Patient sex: F
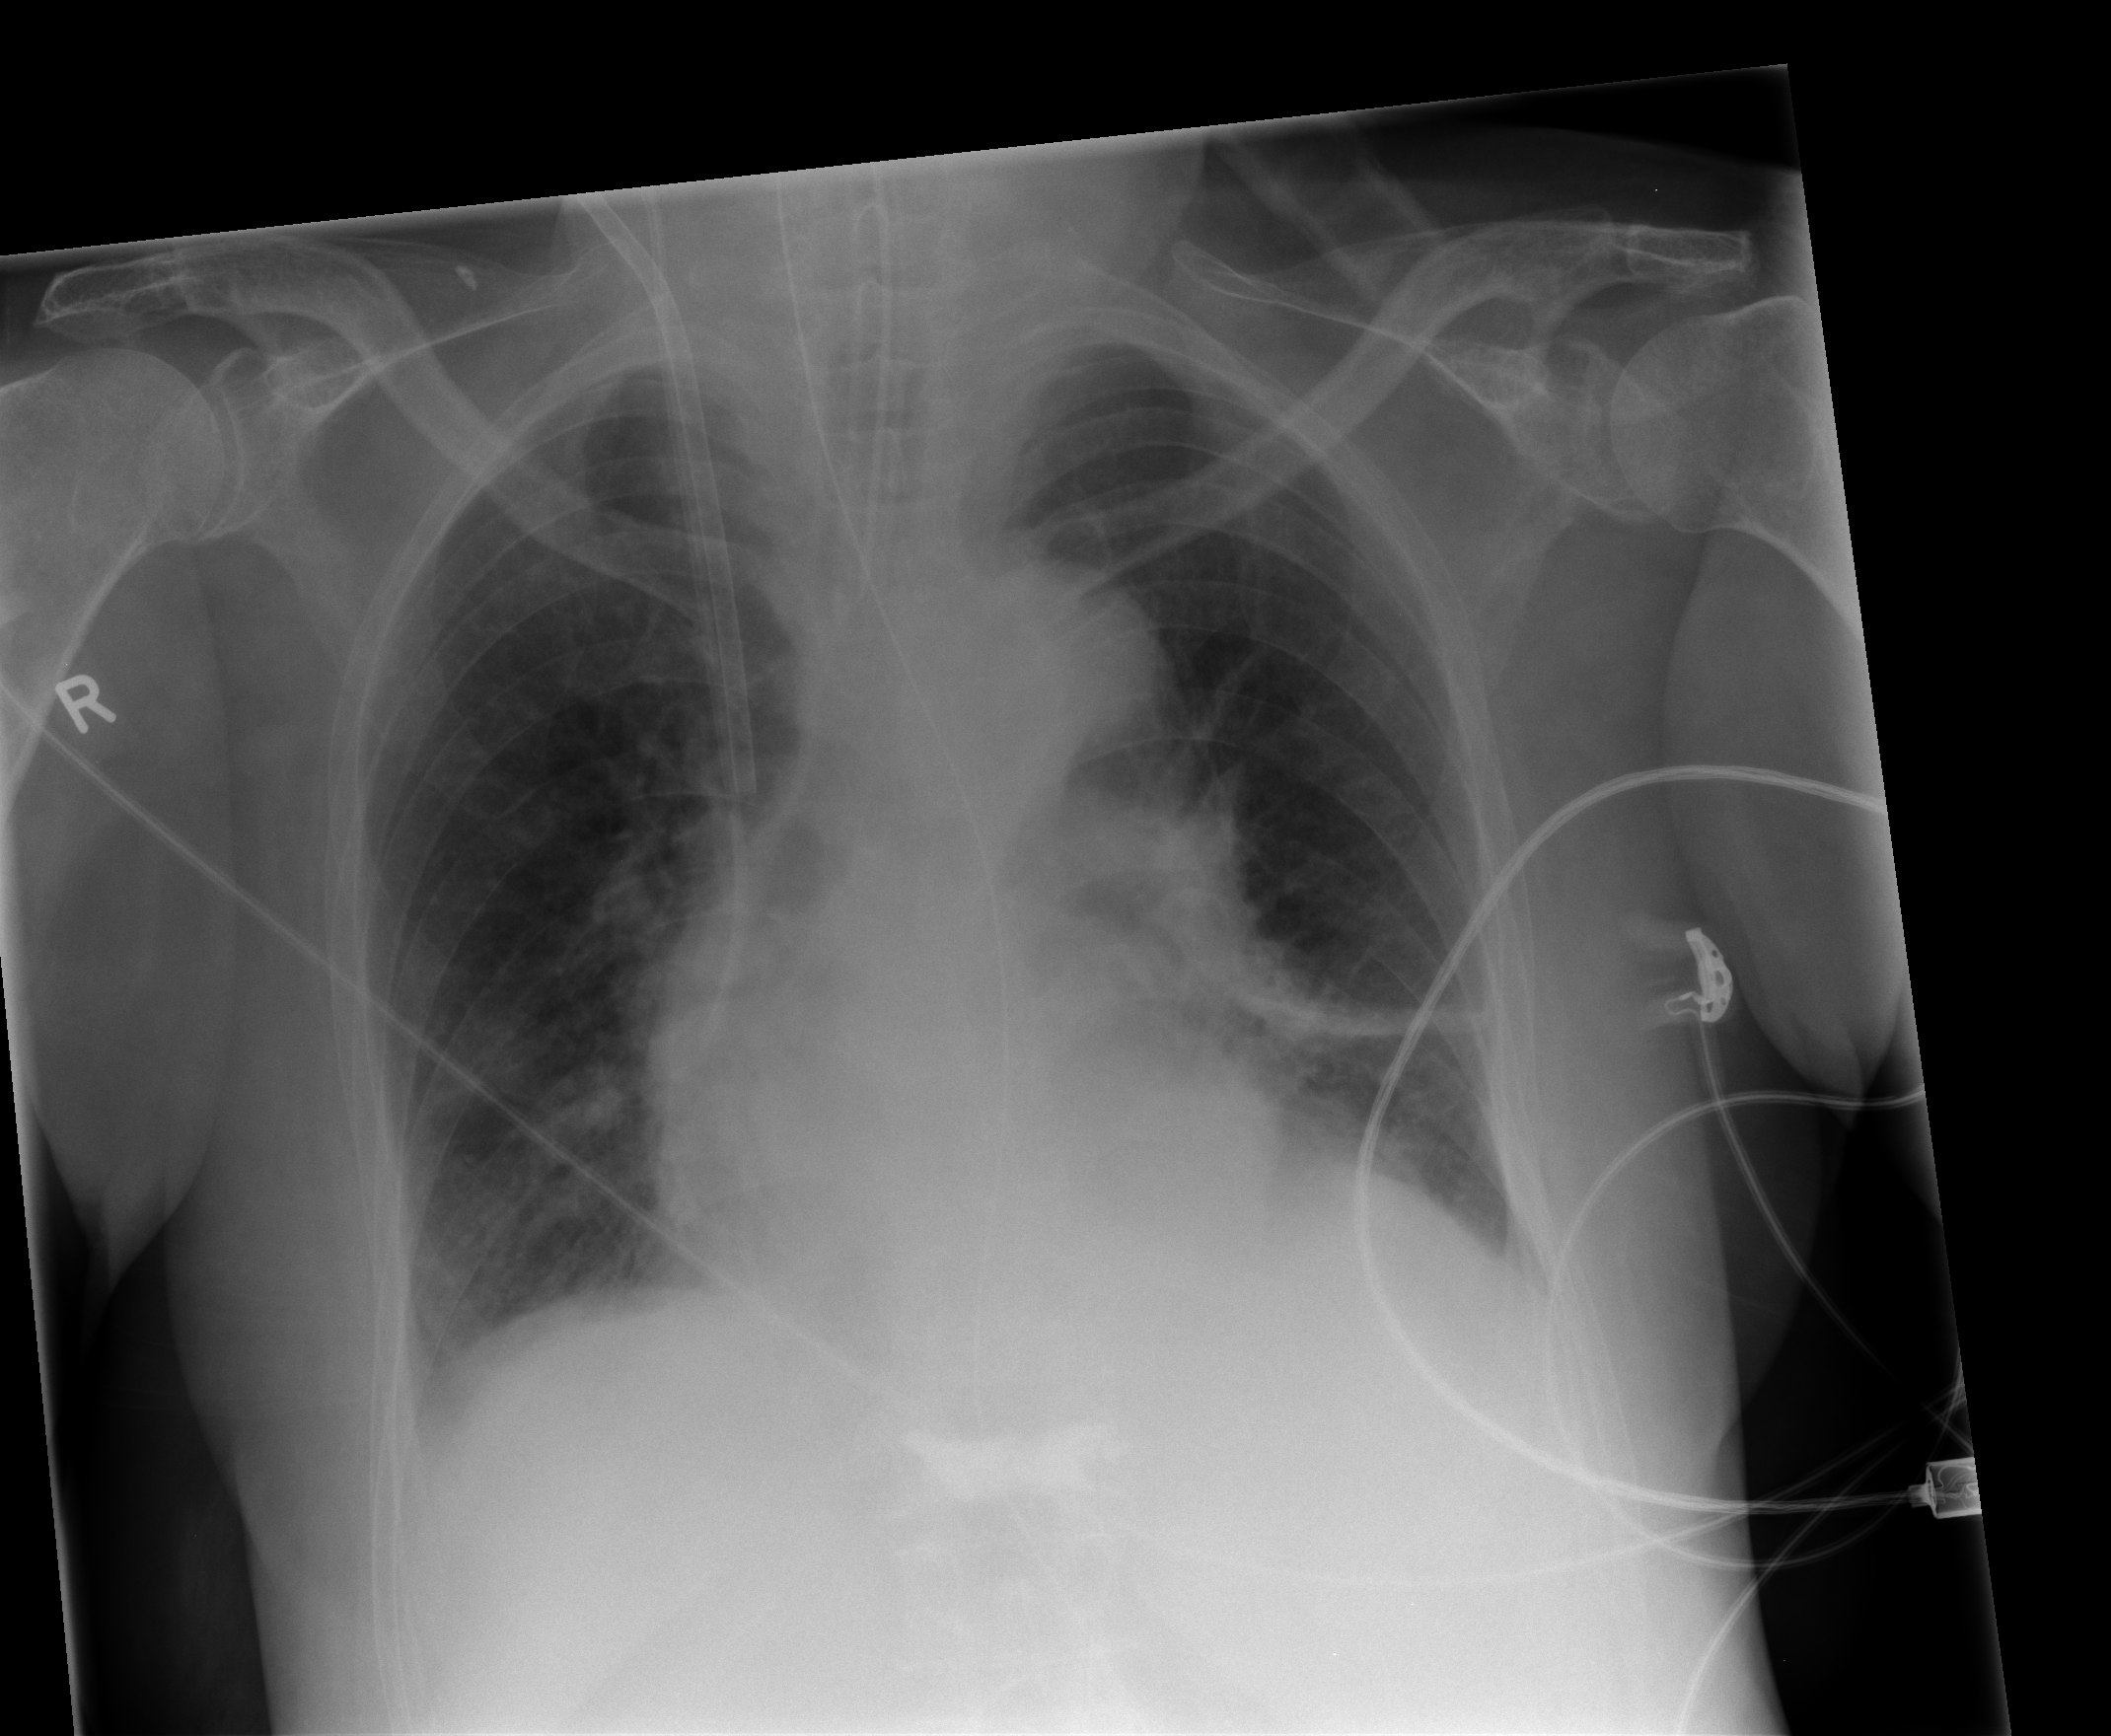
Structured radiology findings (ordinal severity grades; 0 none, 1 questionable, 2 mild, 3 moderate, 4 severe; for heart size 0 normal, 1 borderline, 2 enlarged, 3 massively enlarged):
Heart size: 2
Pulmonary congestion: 1
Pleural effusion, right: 0
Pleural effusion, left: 0
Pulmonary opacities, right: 0
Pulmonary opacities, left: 0
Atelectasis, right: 1
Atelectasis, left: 2